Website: apple
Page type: cart
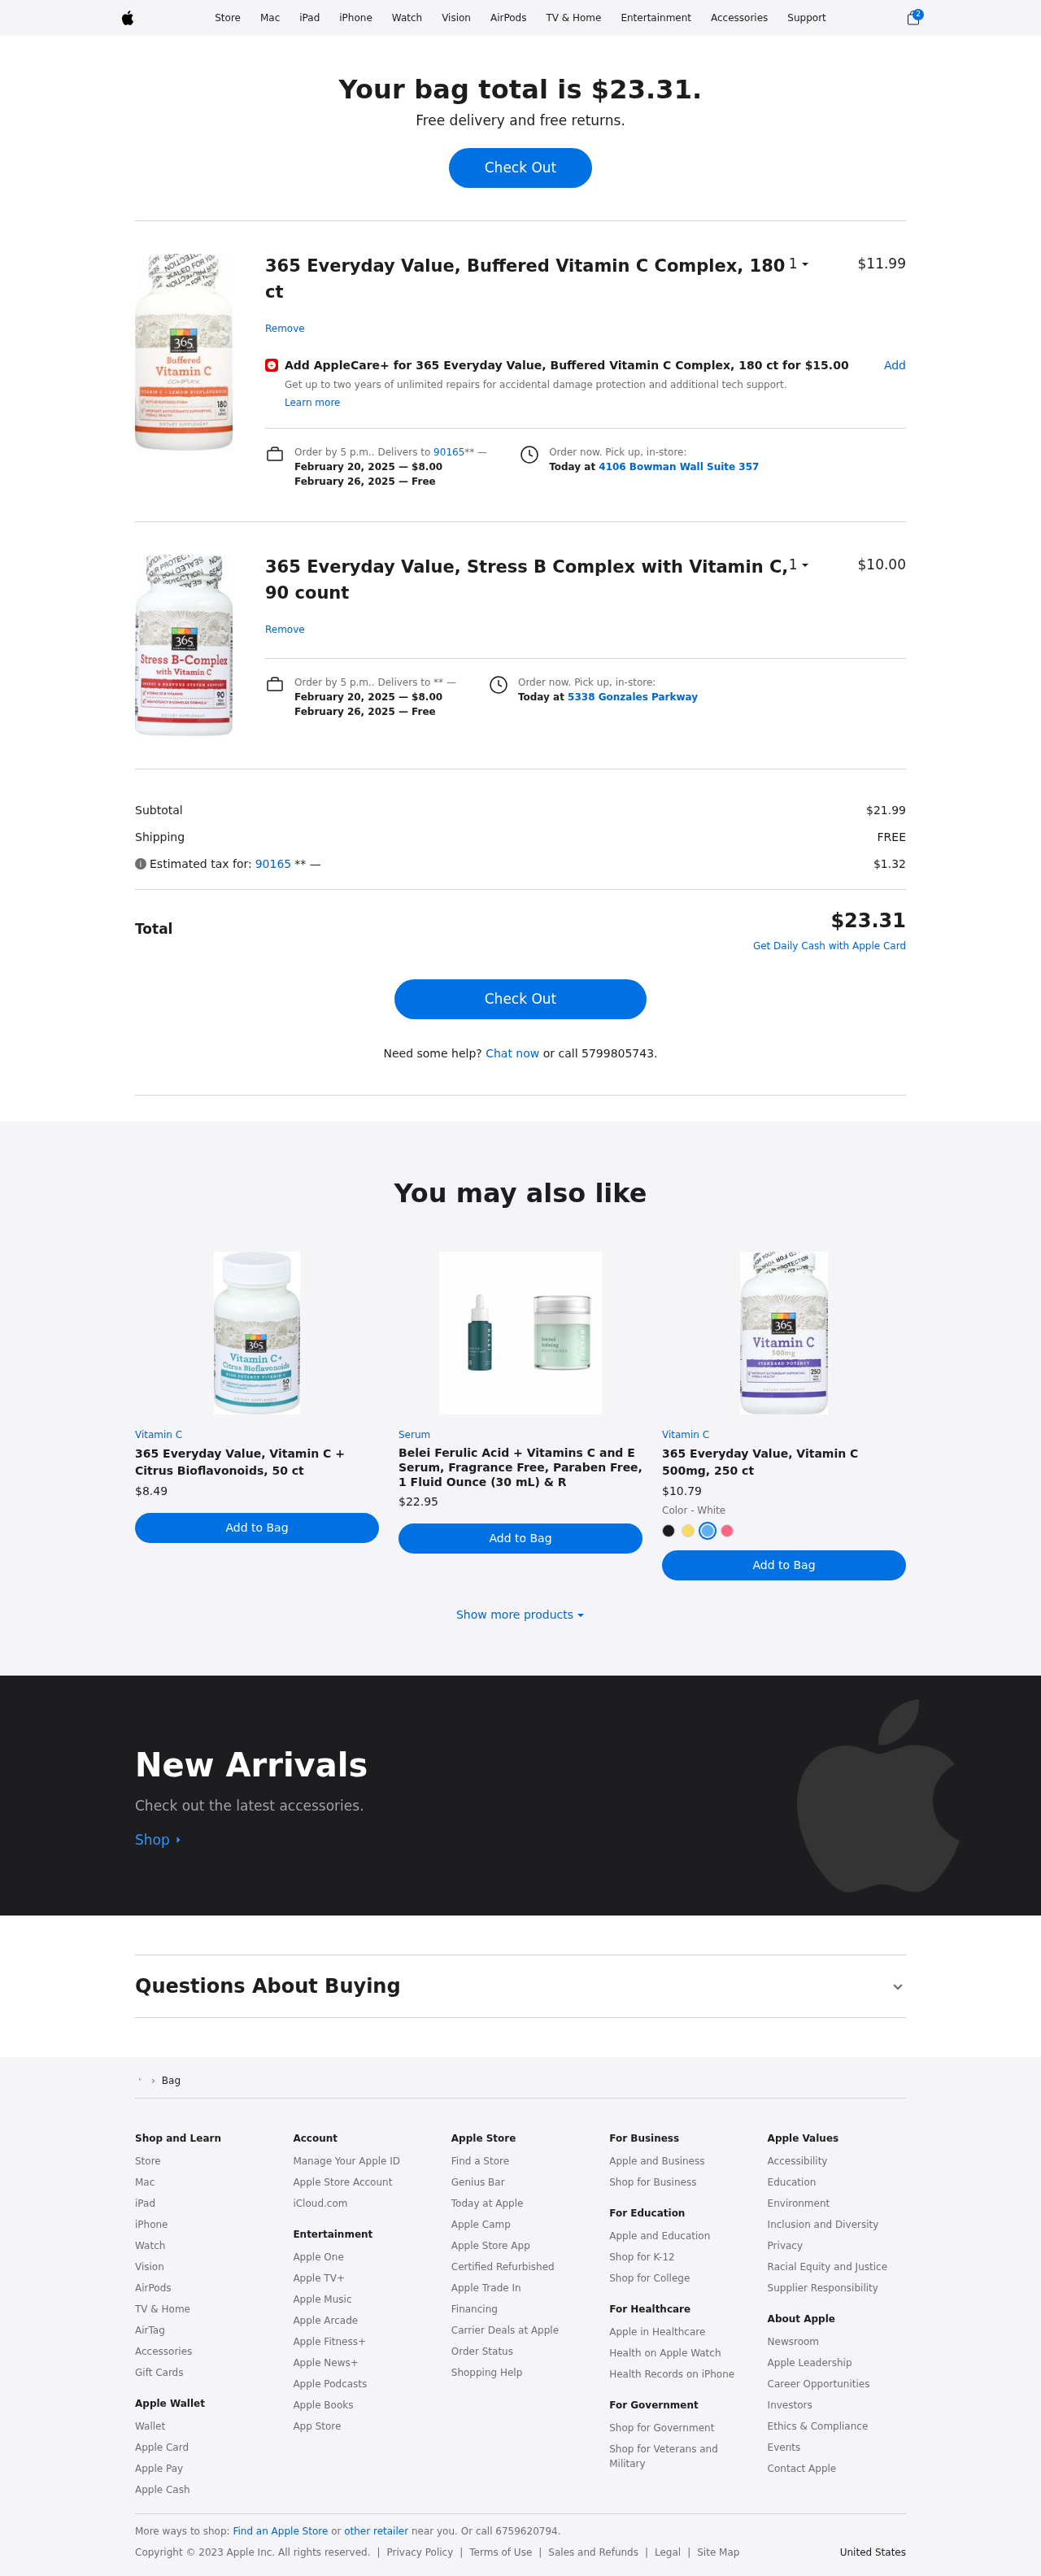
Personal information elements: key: PII_LOCATION1_STREET
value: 4106 Bowman Wall Suite 357
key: PII_LOCATION2_STREET
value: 5338 Gonzales Parkway
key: PII_PHONE
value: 5799805743
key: PII_POSTCODE
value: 90165
Product elements: key: PRODUCT1_NAME
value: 365 Everyday Value, Buffered Vitamin C Complex, 180 ct
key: PRODUCT1_PRICE
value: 11.99
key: PRODUCT1_QUANTITY
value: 1
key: PRODUCT2_NAME
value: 365 Everyday Value, Stress B Complex with Vitamin C, 90 count
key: PRODUCT2_PRICE
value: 10
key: PRODUCT2_QUANTITY
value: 1
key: PRODUCT3_ITEM_CATEGORY
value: Vitamin C
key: PRODUCT3_NAME
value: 365 Everyday Value, Vitamin C + Citrus Bioflavonoids, 50 ct
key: PRODUCT3_PRICE
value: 8.49
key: PRODUCT4_ITEM_CATEGORY
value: Serum
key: PRODUCT4_NAME
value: Belei Ferulic Acid + Vitamins C and E Serum, Fragrance Free, Paraben Free, 1 Fluid Ounce (30 mL) & R
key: PRODUCT4_PRICE
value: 22.95
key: PRODUCT5_ITEM_CATEGORY
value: Vitamin C
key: PRODUCT5_NAME
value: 365 Everyday Value, Vitamin C 500mg, 250 ct
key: PRODUCT5_PRICE
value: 10.79
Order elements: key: ORDER_NUM_ITEMS
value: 2
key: ORDER_TOTAL
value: $23.31
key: ORDER_SHIPPING_DATE
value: February 20, 2025
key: ORDER_SHIPPING_COST
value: $8.00
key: ORDER_DELIVERY_DATE
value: February 26, 2025
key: ORDER_SHIPPING_DATE2
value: February 20, 2025
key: ORDER_SHIPPING_COST2
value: $8.00
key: ORDER_DELIVERY_DATE2
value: February 26, 2025
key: ORDER_SUBTOTAL
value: $21.99
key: ORDER_SHIPPING_COST_SUMMARY
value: FREE
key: ORDER_TAX
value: $1.32
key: ORDER_TOTAL2
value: $23.31
Other elements: key: APPLECARE_PRICE
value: $15.00